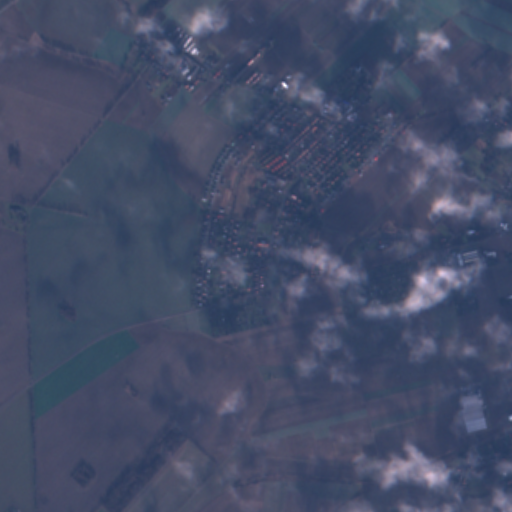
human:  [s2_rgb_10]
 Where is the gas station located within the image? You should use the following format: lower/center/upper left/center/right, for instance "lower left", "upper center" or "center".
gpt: The gas station is located in the center right of the image.
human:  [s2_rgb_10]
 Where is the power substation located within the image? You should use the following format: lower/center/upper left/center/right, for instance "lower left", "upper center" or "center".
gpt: The power substation is located in the center of the image.
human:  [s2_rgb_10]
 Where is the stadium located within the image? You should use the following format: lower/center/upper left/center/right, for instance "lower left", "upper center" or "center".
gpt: The stadium is located in the center of the image.
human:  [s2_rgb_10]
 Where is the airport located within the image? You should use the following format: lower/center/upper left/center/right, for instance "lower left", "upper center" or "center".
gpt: There is no airport in the image.